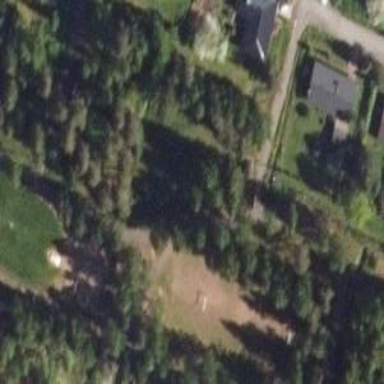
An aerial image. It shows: Recreational ground in the park area.